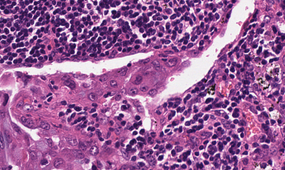
Tumor epithelial tissue: yes
Tumor-associated stroma tissue: yes
Normal tissue: no